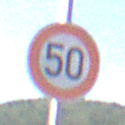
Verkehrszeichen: Geschwindigkeit50
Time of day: MorningAfternoon
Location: Outdoor (RoadRail)
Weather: PartlyCloudy
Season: NotSpecified
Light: Natural